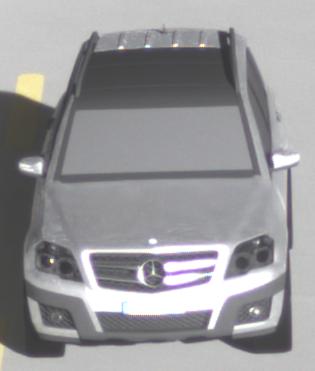
Make: Mercedes-Benz
Model: GLK 280
Detailed model: GLK-Class (204)
Model produced from: 2008/10
Model produced until: 2009/04
Doors: 5
Color: white
Road condition: dry road
Daytime: morning or afternoon
Contrast: high contrast